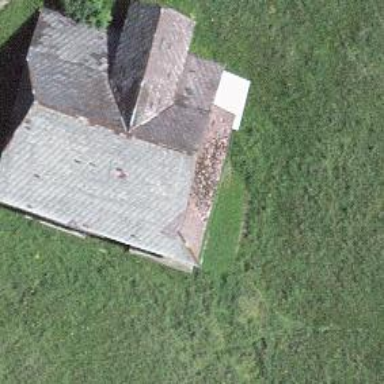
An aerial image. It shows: Barn.